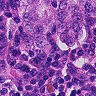
Metastatic tissue present: yes